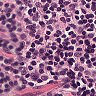
Metastatic tissue present: no